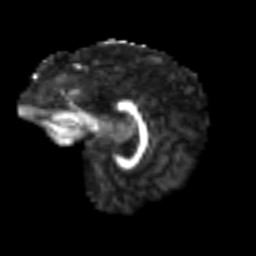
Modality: FA
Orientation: sagittal
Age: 49
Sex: male
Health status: ill
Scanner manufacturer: siemens
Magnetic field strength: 3 T
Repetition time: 8.7 s
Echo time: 0.11 s